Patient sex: M
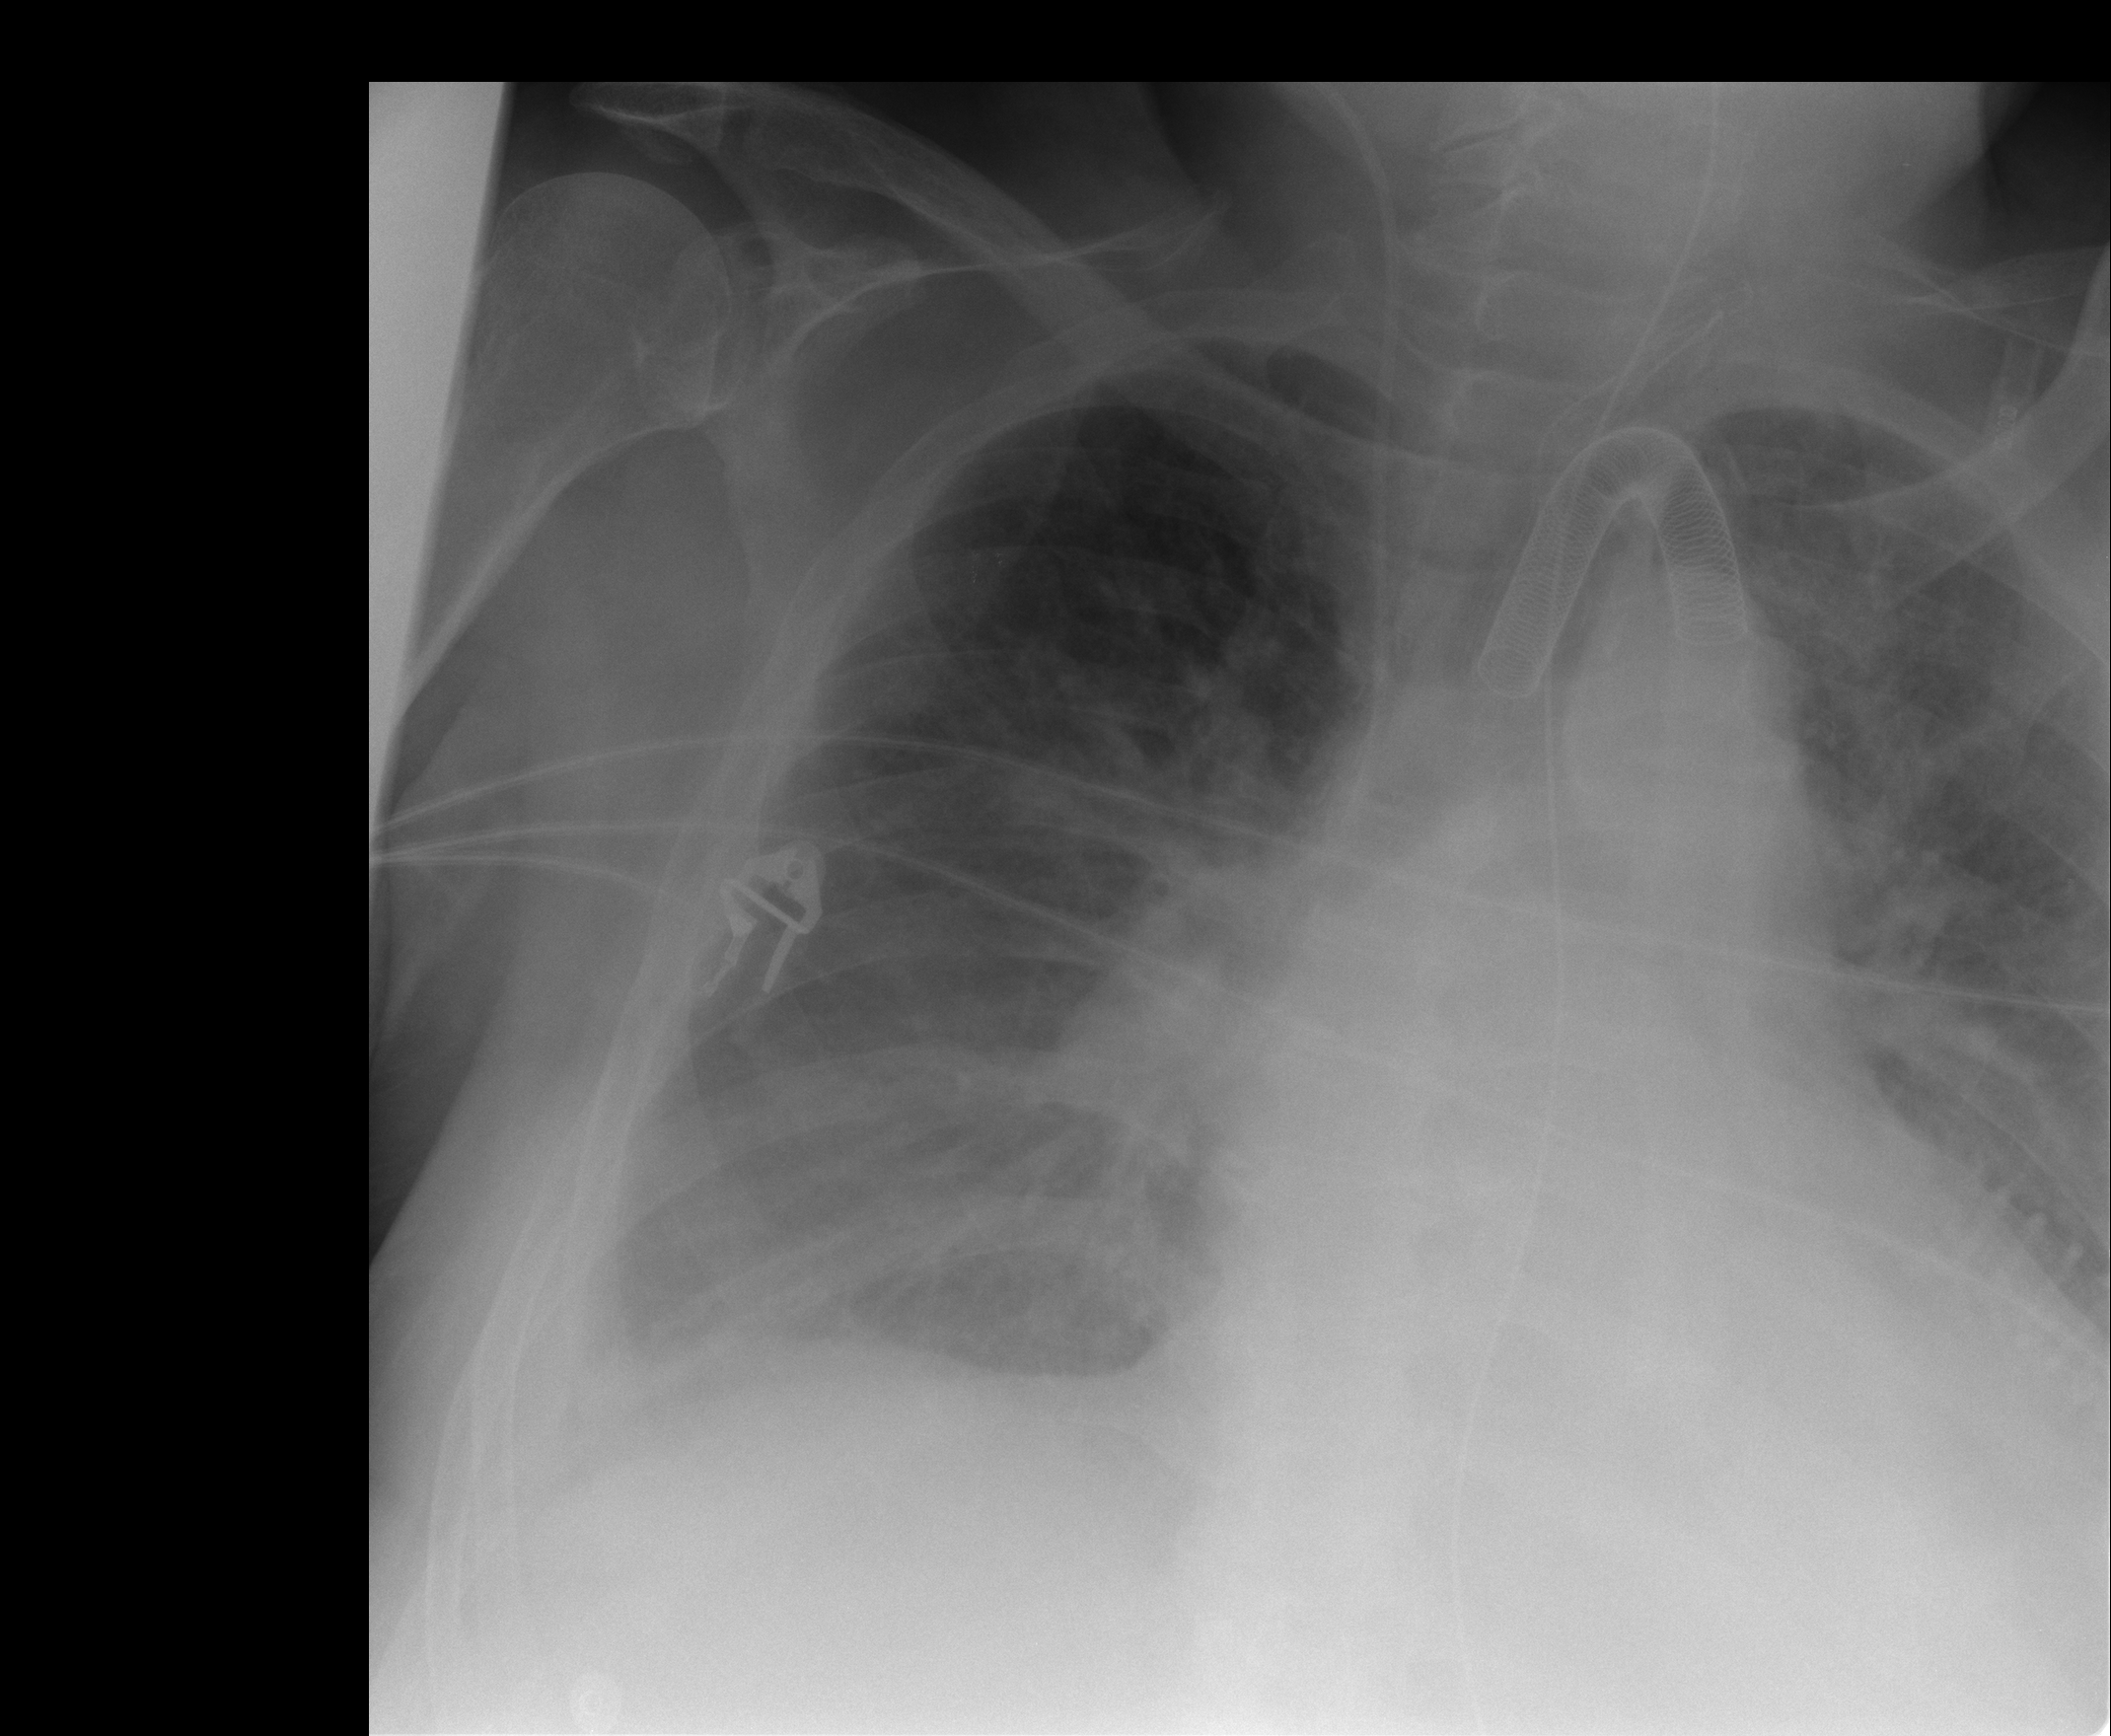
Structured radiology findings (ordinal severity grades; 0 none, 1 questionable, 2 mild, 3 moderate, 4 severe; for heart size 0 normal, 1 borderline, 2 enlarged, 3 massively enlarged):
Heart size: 2
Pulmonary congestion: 2
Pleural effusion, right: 2
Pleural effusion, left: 2
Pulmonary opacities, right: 2
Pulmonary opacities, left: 2
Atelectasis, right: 1
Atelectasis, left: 2